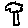
Label: tree